Field crop: tomato
Growth stage: 2
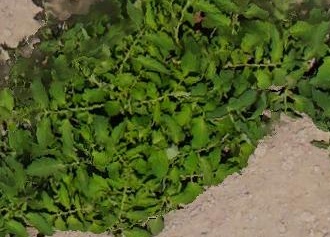
Species: tomato